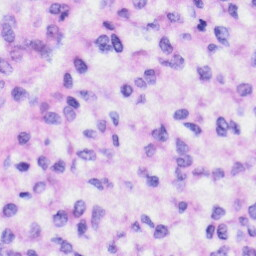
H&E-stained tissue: Liver